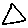
Label: triangle